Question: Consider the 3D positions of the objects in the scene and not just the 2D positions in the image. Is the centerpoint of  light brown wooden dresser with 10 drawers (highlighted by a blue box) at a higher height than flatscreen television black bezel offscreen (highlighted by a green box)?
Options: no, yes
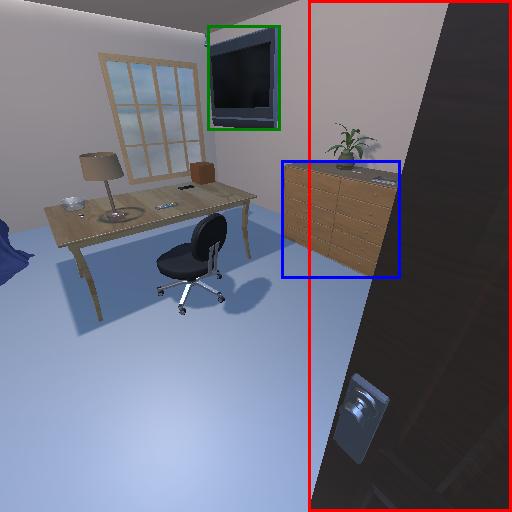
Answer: no